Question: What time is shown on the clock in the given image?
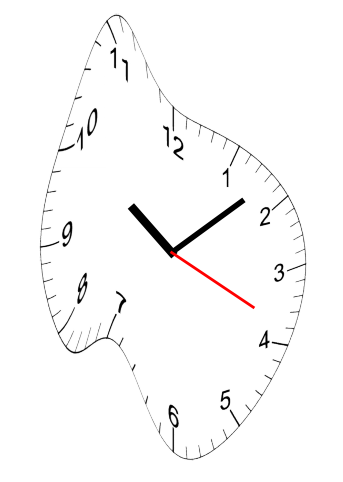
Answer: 10:08:19